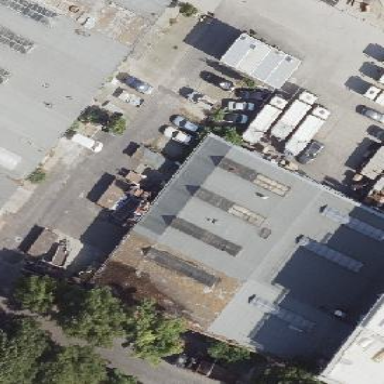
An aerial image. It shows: Commercial building.